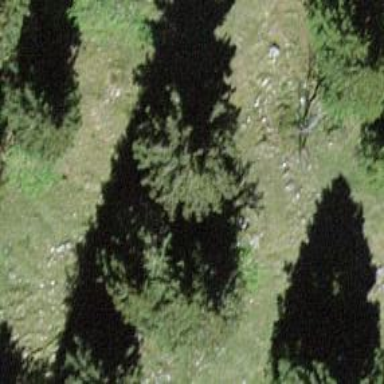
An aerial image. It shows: Needle-leaved tree in natural setting.